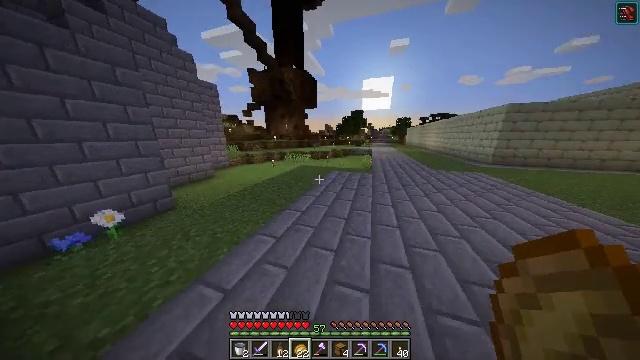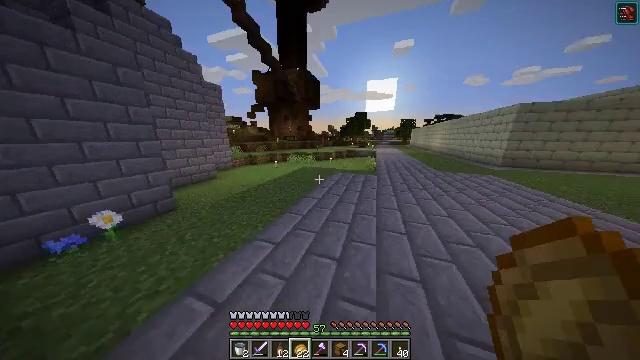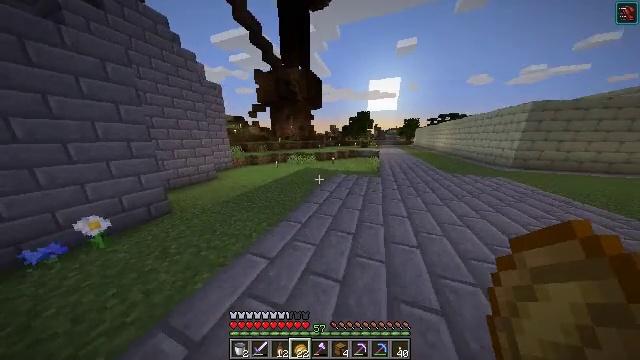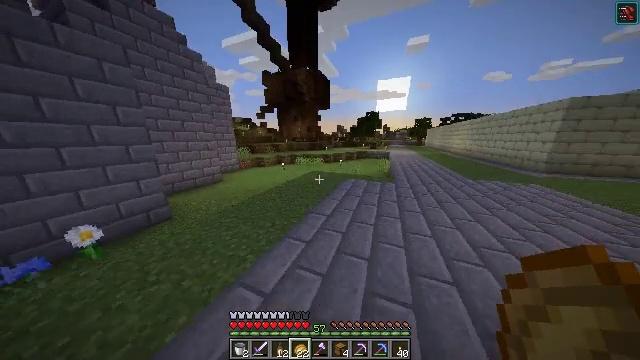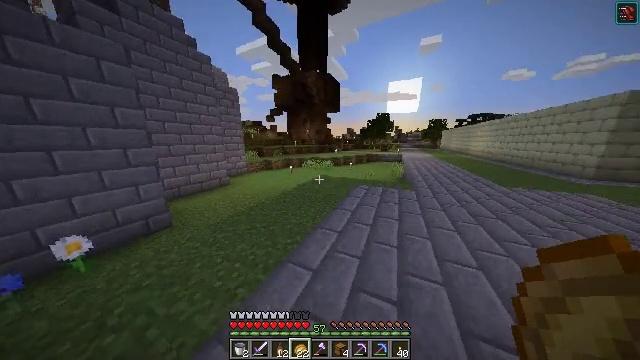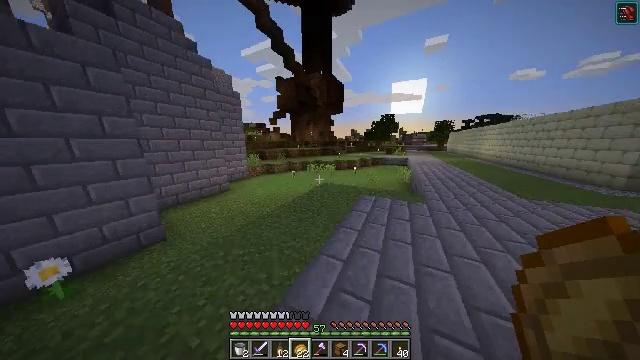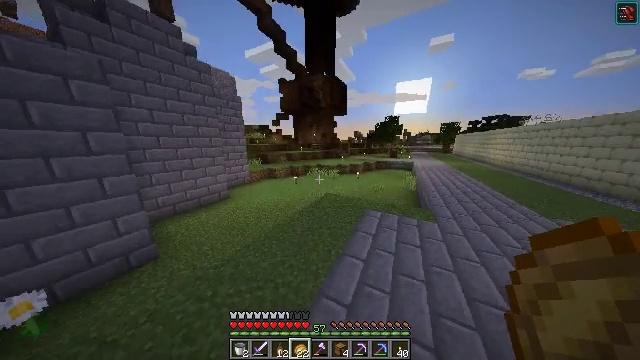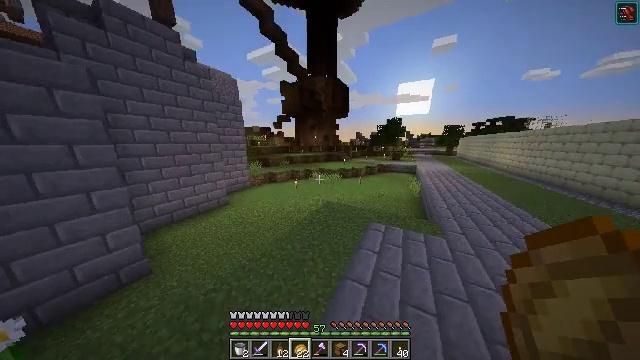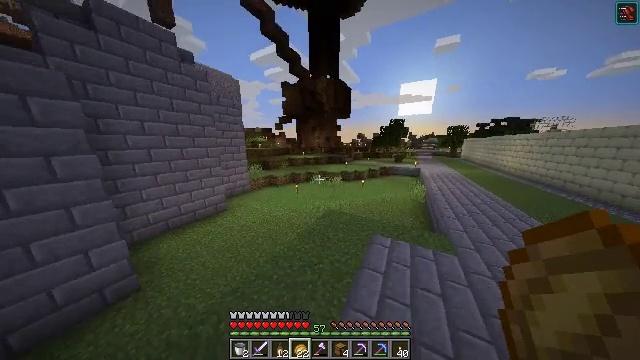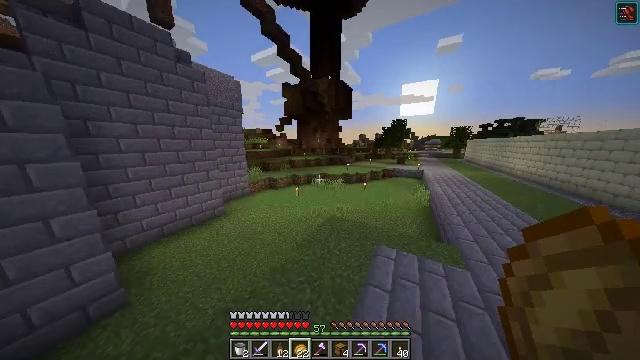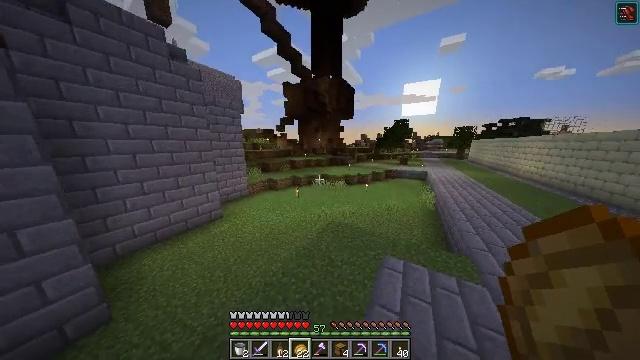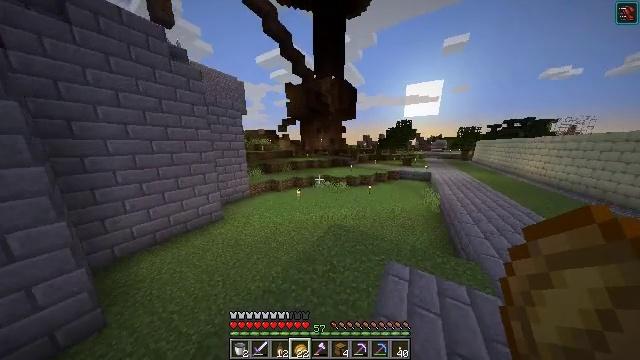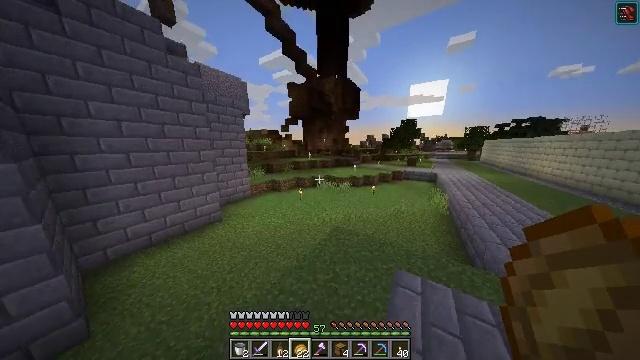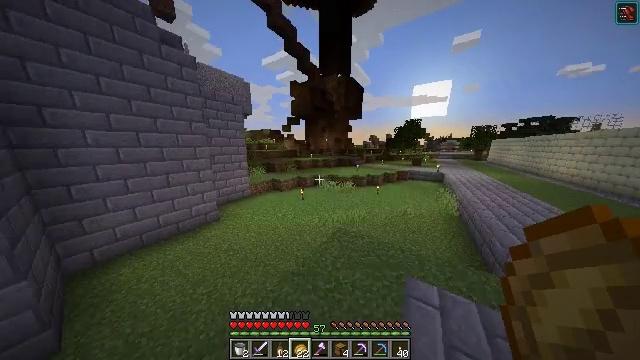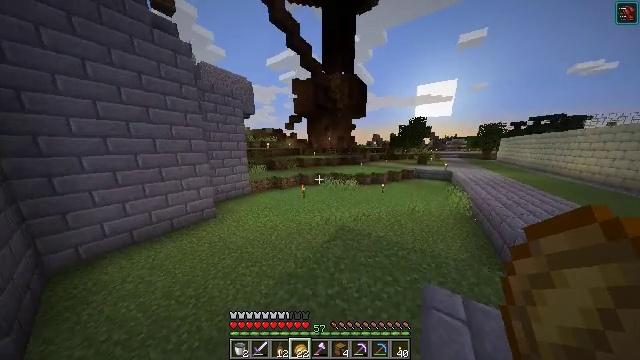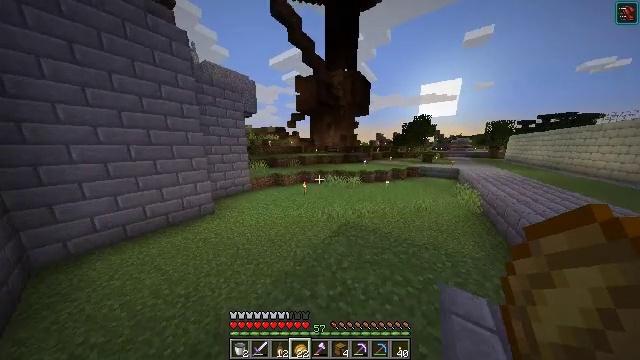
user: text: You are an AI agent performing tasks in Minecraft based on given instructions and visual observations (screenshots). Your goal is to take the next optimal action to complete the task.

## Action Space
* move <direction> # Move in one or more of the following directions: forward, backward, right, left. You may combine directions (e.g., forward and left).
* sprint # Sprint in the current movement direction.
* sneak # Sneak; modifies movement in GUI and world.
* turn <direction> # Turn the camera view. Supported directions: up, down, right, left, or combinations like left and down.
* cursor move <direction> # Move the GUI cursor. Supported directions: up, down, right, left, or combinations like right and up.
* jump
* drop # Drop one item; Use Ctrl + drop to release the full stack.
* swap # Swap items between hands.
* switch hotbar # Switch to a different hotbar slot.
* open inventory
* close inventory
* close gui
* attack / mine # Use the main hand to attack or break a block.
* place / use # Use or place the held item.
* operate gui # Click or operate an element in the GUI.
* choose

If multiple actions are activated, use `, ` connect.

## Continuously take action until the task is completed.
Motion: motion action
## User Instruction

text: Gather the dropper into your inventory.
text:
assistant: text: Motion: move forward, turn left
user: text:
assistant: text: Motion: move forward
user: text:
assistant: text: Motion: move forward, turn left
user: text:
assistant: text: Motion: move forward, turn left
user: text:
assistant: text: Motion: move forward, turn left, jump
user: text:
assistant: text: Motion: move forward, turn left, jump
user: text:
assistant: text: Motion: move forward, jump
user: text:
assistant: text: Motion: move forward, jump
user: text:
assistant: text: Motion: move forward, jump
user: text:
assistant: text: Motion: move forward, jump
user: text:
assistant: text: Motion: move forward, jump
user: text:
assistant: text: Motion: move forward, turn left, jump
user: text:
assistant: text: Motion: move forward, jump
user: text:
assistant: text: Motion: move forward, turn left, jump
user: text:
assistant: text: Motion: move forward, jump
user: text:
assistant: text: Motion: move forward, jump
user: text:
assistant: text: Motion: move forward, jump
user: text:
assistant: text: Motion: move forward, jump
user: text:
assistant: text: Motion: move forward, jump
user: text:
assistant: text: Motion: move forward, jump
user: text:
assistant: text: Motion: move forward, jump
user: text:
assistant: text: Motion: move forward, jump
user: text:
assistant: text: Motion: move forward, jump
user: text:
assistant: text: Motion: move forward
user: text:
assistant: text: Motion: move forward
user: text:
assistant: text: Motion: move forward
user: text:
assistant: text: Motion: move forward
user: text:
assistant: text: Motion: move forward
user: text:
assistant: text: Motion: move forward
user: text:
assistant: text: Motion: move forward